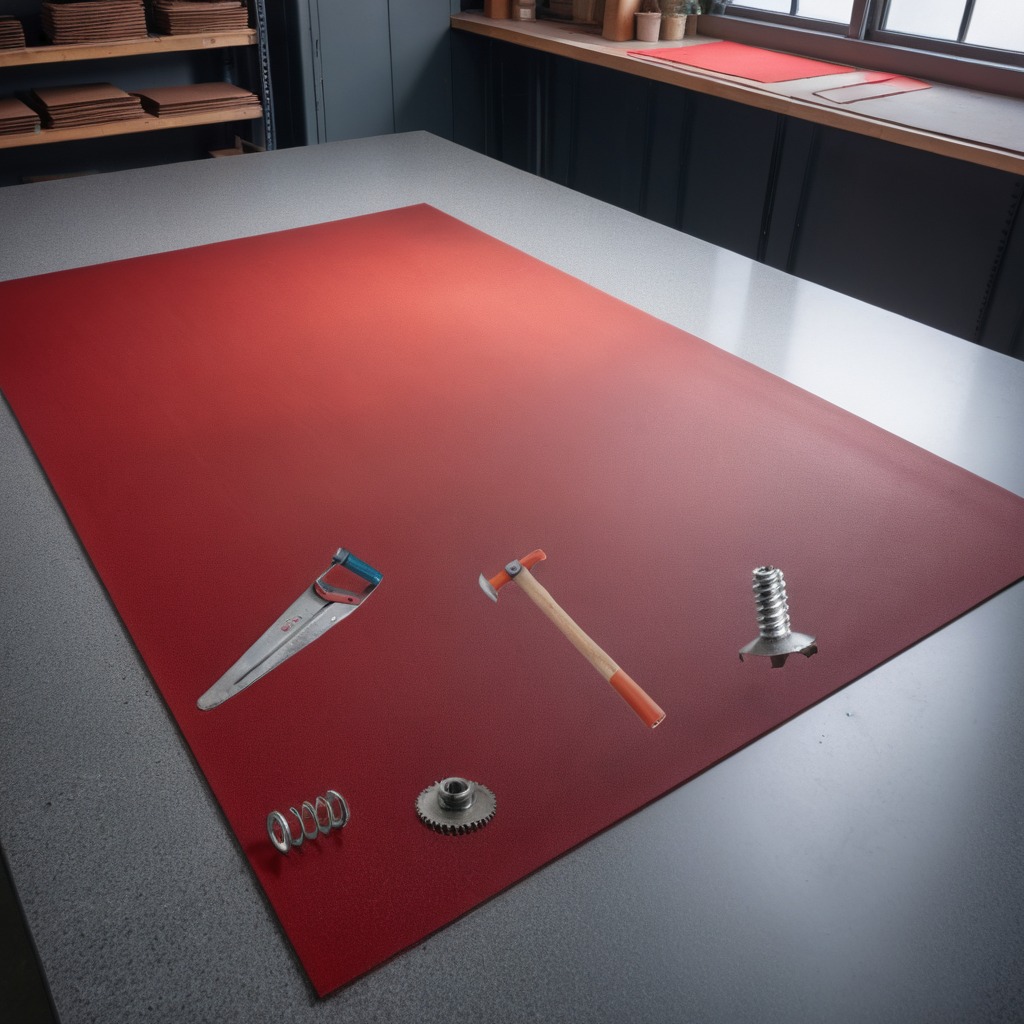
A gear with teeth, a hammer, a metal machine screw, a coiled metal spring, and a handheld metal saw are lying on the clean granite tabletop.